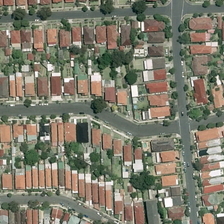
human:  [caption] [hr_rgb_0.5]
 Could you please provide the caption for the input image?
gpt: a large number of trees were planted around the neighborhood .

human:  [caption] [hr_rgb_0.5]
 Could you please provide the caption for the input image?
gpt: dense residential areas on both sides of the road .

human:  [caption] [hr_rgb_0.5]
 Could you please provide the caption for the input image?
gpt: dense residential areas on both sides of the road .

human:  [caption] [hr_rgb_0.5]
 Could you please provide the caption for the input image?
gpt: a large number of trees were planted around the neighborhood .

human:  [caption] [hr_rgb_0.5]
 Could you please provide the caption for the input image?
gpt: dense residential areas on both sides of the road .